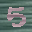
Label: 5